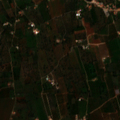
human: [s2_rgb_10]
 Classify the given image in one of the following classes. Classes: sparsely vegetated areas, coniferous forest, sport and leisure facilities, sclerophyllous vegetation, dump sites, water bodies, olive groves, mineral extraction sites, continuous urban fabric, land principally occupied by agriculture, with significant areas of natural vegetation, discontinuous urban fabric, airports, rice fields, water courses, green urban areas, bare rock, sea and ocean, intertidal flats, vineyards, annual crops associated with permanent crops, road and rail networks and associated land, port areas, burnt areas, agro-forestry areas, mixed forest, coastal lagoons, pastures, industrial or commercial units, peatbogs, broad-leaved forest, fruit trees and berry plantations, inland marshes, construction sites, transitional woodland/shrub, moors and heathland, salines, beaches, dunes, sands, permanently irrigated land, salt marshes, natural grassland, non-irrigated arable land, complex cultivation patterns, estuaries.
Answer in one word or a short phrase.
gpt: fruit trees and berry plantations, olive groves, complex cultivation patterns